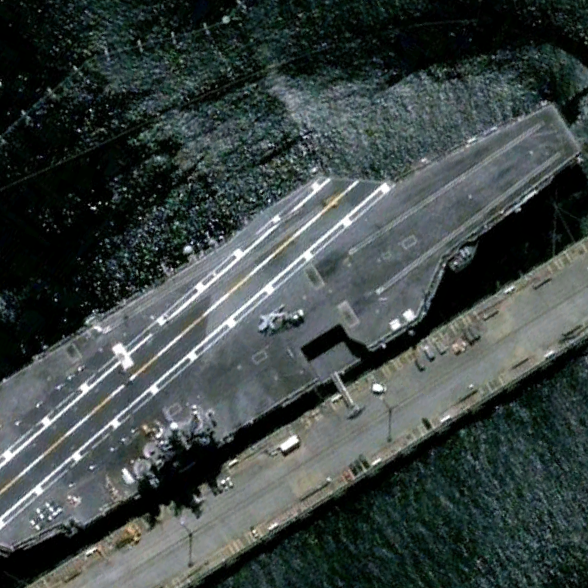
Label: aircraft_carrier